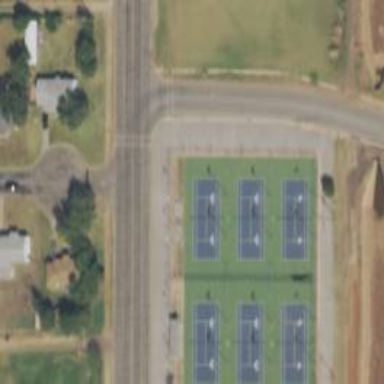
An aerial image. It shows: Tennis court on the leisure land pitch.